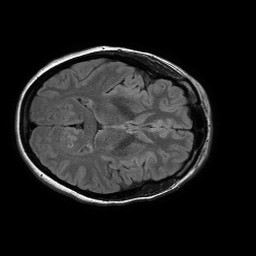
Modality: FLAIR
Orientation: axial
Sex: female
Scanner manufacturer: philips
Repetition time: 11 s
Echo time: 0.125 s